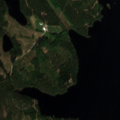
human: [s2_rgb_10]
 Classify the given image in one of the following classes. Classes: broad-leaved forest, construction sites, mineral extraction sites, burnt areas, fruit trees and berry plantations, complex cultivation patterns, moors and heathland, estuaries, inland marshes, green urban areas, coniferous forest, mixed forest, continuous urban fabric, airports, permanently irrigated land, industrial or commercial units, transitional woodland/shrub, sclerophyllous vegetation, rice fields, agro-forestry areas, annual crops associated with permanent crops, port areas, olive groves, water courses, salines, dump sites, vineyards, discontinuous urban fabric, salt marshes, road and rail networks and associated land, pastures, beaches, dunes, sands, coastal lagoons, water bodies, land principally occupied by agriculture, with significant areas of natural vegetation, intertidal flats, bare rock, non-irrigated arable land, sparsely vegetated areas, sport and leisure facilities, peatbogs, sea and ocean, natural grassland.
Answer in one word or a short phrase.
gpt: coniferous forest, mixed forest, water bodies